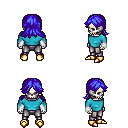
a pixel art fantasy rpg character, male body template, skeleton, teal long-sleeve shirt, metal pants, blue loose hair, white cloth bracers, gold boots, four views (front, back, left, right), 2x2 character sprite sheet, small pixel art, hard edges, no anti-aliasing